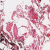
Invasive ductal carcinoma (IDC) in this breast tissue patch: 0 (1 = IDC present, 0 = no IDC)